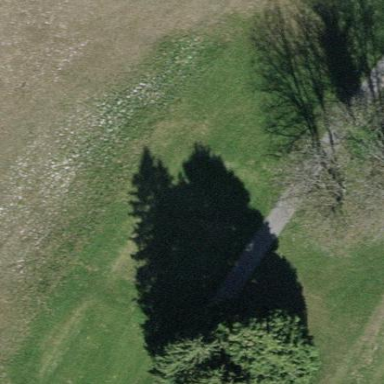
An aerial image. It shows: Golf tee on grassy land.